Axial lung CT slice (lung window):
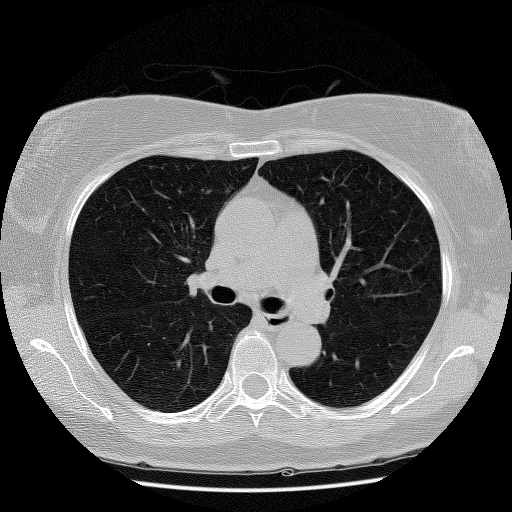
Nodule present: no